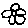
Label: flower